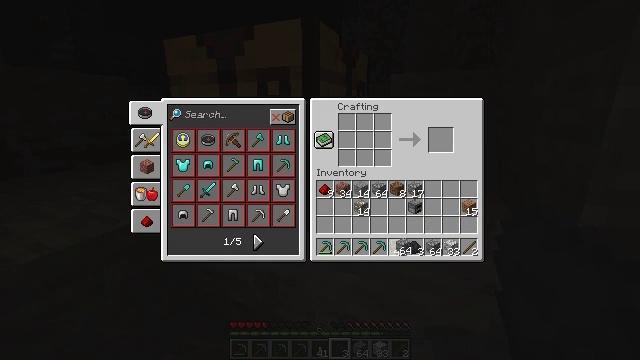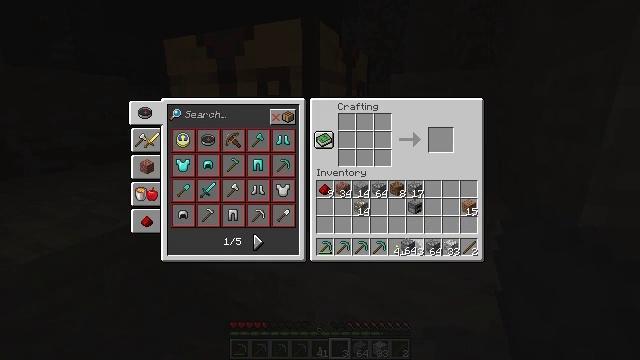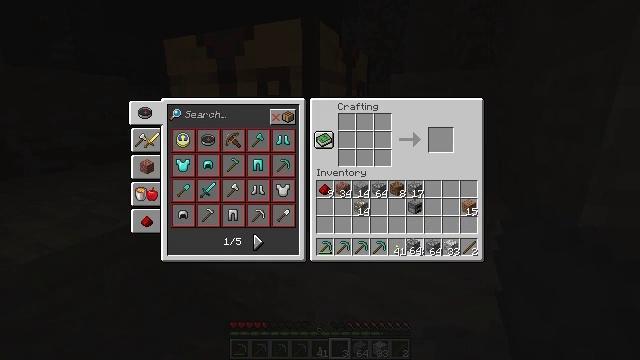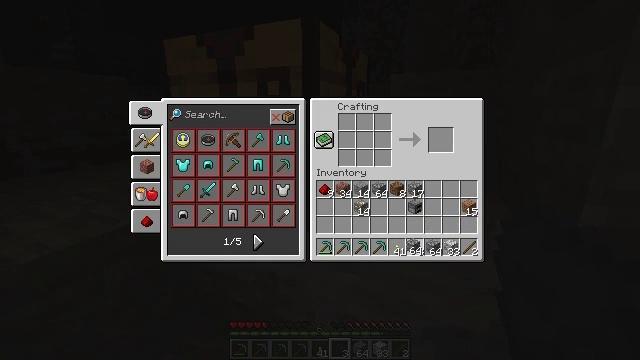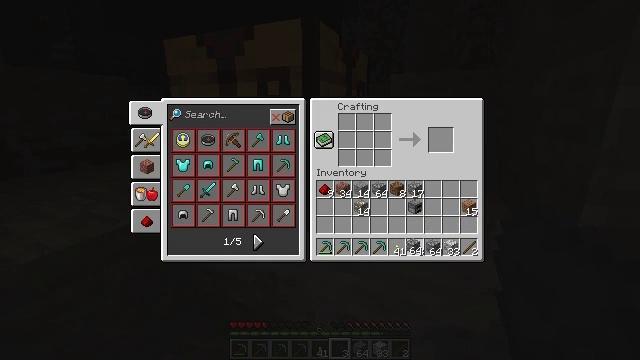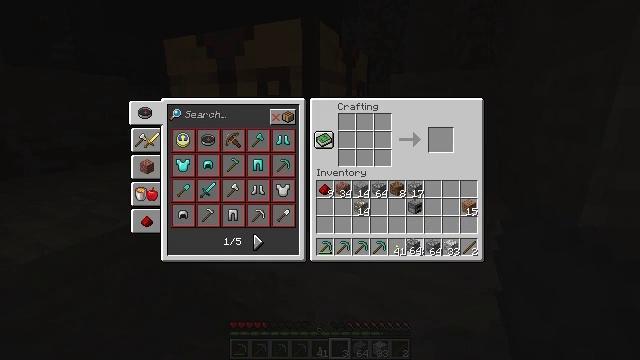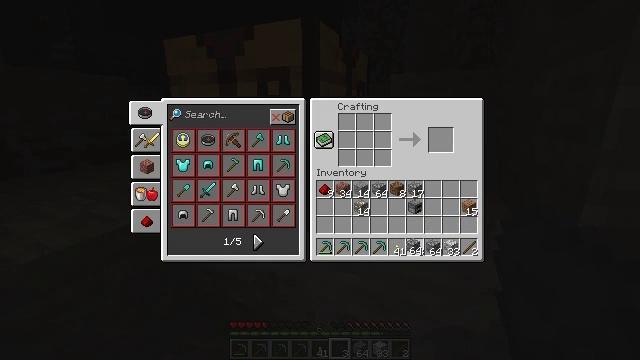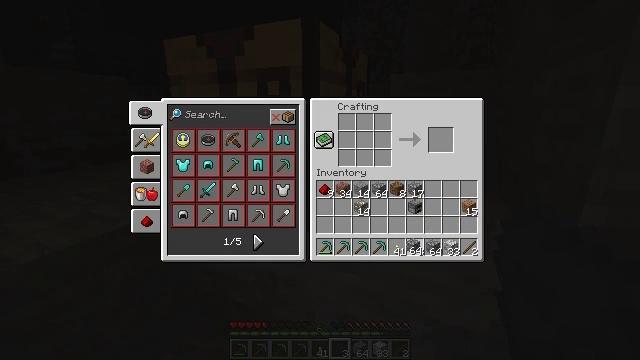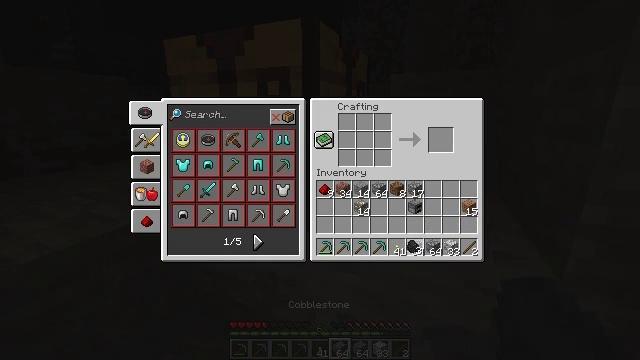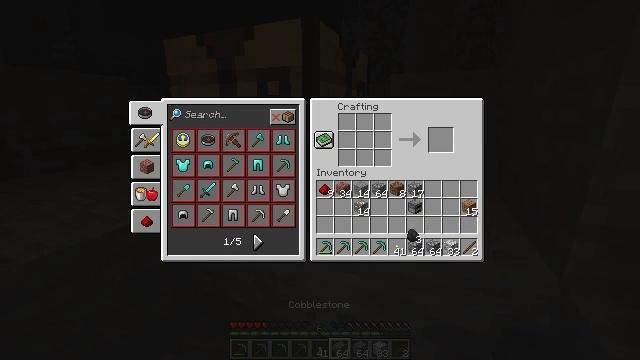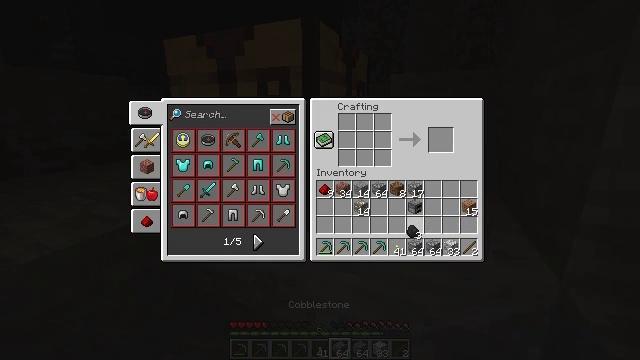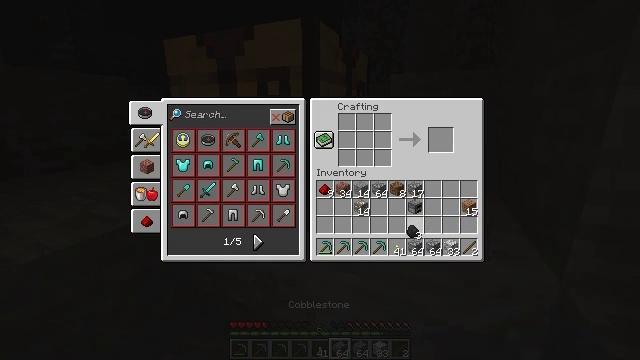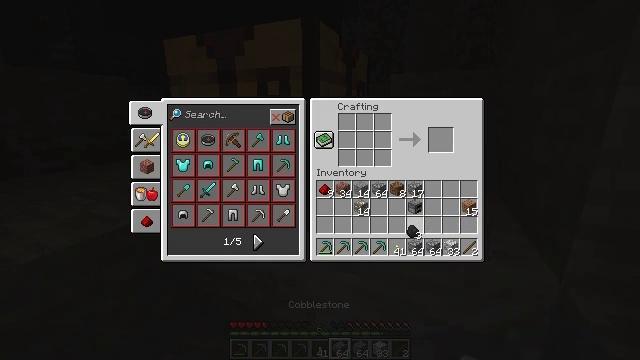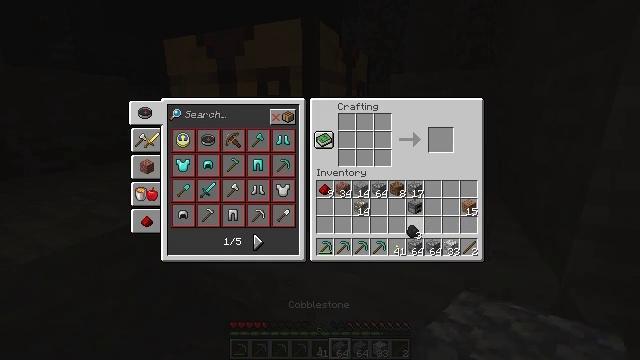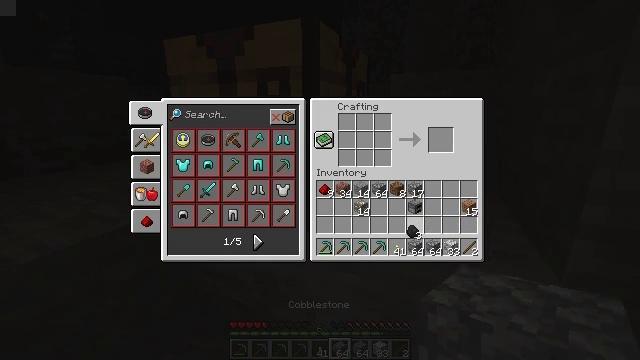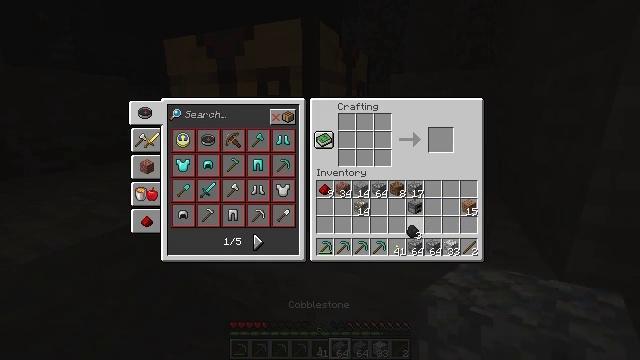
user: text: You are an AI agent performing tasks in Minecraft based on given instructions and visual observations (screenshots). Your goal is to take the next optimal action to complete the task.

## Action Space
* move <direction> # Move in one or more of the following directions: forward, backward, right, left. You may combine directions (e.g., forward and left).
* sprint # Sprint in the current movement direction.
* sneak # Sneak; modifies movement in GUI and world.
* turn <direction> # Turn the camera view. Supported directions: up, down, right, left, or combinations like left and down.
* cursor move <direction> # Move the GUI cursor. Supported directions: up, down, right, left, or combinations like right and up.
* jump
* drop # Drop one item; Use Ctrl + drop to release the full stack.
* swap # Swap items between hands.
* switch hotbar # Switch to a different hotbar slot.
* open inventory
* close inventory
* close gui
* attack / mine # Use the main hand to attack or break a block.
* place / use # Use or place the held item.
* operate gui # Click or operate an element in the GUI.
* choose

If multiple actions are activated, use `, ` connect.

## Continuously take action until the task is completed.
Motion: motion action
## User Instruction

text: Attack the crafting table to break it.
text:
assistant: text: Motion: no_op
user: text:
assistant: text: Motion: no_op
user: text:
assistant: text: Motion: no_op
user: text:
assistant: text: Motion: no_op
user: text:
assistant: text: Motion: operate gui
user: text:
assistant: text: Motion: operate gui
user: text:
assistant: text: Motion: operate gui
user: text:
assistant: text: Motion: no_op
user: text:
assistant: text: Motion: cursor move up
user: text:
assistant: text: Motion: no_op
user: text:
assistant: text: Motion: no_op
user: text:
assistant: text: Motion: no_op
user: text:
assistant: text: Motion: operate gui
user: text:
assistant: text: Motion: operate gui
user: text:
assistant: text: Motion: operate gui
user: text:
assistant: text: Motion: no_op
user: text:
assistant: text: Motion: no_op
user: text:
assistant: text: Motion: no_op
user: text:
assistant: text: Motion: no_op
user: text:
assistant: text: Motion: no_op
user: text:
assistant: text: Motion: close gui
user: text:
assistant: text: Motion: turn left
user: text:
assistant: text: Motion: turn left and up
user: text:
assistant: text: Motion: turn left and up
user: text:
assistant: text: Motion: turn up
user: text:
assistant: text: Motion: turn up
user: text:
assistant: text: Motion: turn up
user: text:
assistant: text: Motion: no_op
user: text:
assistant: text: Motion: move forward
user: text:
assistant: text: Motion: move forward